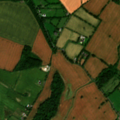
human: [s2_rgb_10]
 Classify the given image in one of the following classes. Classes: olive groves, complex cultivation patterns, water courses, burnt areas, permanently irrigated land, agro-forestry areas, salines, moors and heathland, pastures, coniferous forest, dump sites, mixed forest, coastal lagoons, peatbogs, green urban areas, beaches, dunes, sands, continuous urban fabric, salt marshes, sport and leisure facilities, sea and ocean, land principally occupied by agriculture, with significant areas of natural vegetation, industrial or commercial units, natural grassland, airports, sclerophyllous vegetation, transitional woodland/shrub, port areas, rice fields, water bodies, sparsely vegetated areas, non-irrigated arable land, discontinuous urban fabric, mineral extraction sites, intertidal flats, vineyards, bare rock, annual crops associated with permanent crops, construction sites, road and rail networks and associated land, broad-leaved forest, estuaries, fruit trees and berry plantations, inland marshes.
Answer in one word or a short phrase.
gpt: non-irrigated arable land, pastures